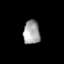
Tissue: lung
Cell type: Endothelial cells
Senescence score: 0.2412
Nuclear area (px): 387
Mean DAPI intensity: 164.512